Question: I have code like this:
'''
public static void main(String[] args) {
try {
Application.start();
} catch (Exception e) {
try {
Thread.sleep(2000);
}catch (Exception i){}
main(args);
}
}
'''
If the program fails, 'main' will be called again in the "catch"-section. This is really ugly I know.
My biggest problem is the fact, that each call of 'main' will generate a new instance on the stack, which prevents the old instance to get inactive (and garbage collected).
Is there a way to do this?
EDIT:
The goal is, that if the application gets an error while it is running, it should COMPLETELY restart. The error can appear when the program is running, not before it starts to run.
The RAM takes more and more space, the more main() is newly called (=the more exceptions appear).
Application.start() should only be called, if there appears an exception.
I tried to visualize it with a cheapy paint drawing. :)

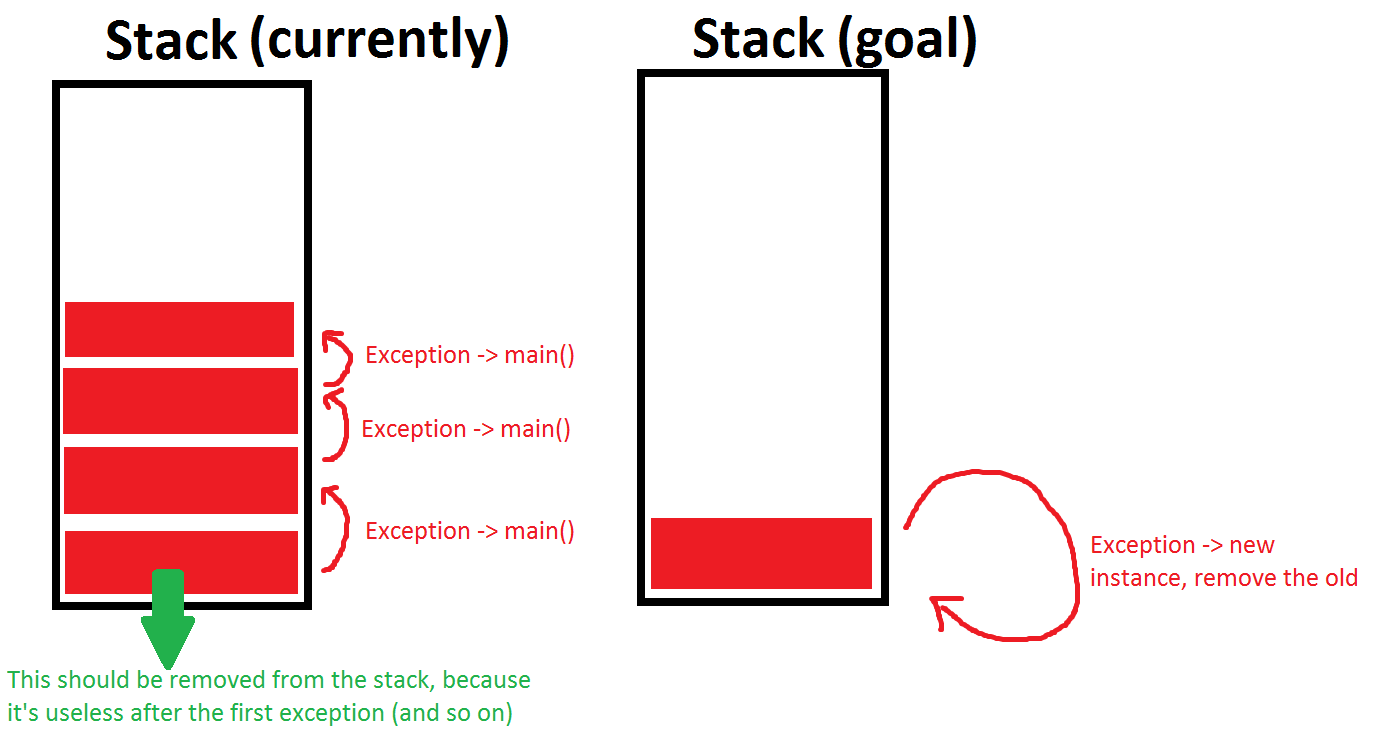
Answer: I agree you should avoid recursion here. Why not just move the Thread.sleep out of the catch block and use a boolean flag that is only set to true if things work OK.
'''
public static void main(String[] args) {
boolean ok = false;
while (!ok) {
try {
Application.start();
ok = true;
} catch (Exception e) {
// error message
}
}
'''